Field crop: tomato
Growth stage: 1
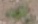
Species: solanum